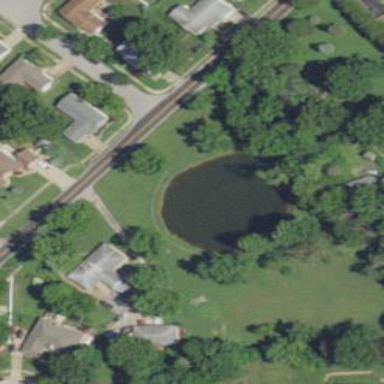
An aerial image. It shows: Serene pond surrounded by nature.